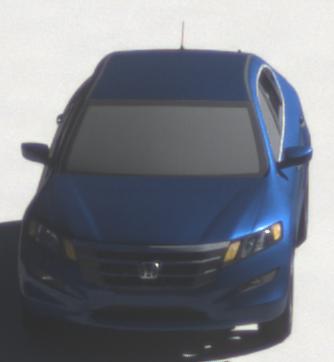
Make: Honda
Model: Crosstour
Detailed model: -
Model produced from: 2009
Model produced until: 2012
Doors: 4
Color: blue
Road condition: dry road
Daytime: morning or afternoon
Contrast: high contrast